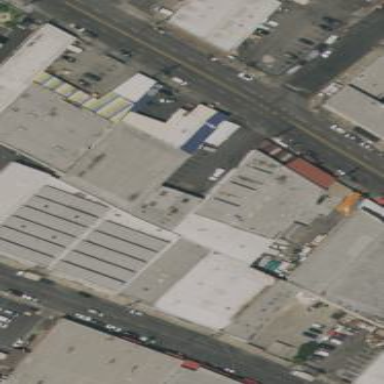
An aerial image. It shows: Commercial building.